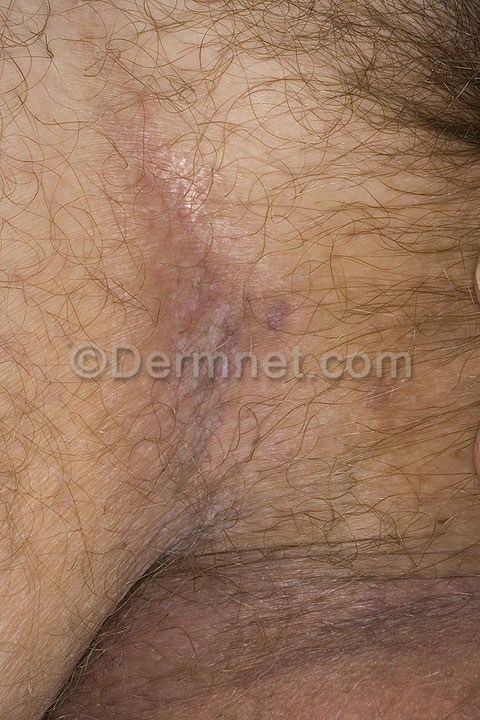
Disease: Tinea Ringworm Candidiasis and other Fungal Infections